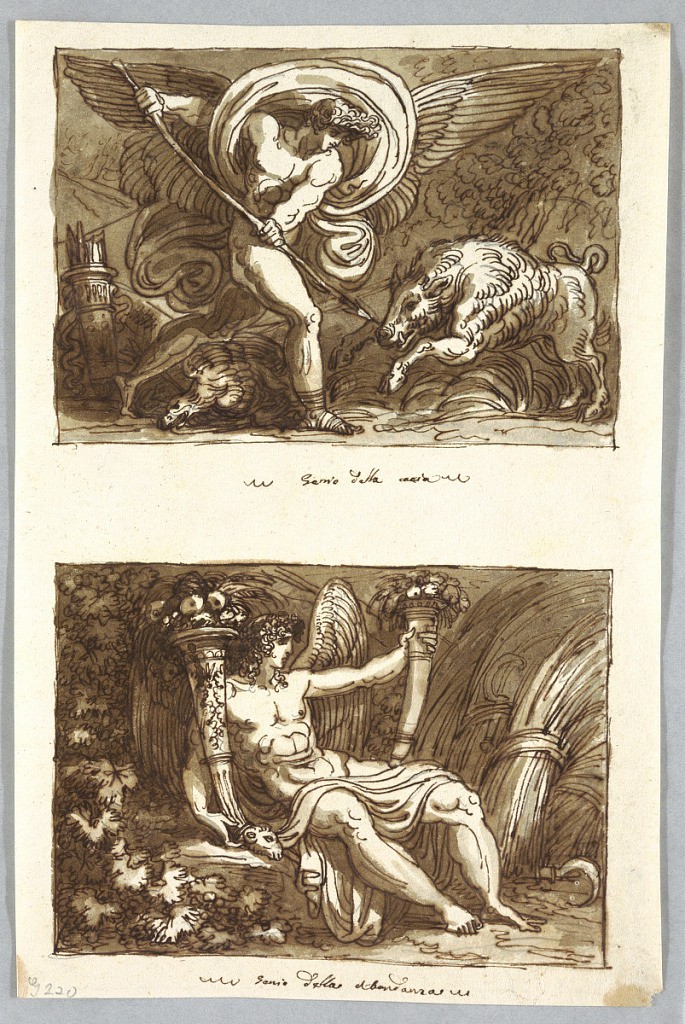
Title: Drawing
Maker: Felice Giani, Italian, 1758–1823
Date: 1795-1800
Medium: Pen, brown ink. Brown and greyish brown wash. Laid paper Traces of black chalk.
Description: Top, a) A winged genius fights a boar with a spear. A dead eagle lies between his legs.  Bottom, b) a seated winged genius holds in either hand a filled cornucopia. Vine is shown at left, sheafs of grain, and sickles at right.